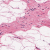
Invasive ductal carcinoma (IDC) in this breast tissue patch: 0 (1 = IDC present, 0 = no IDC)